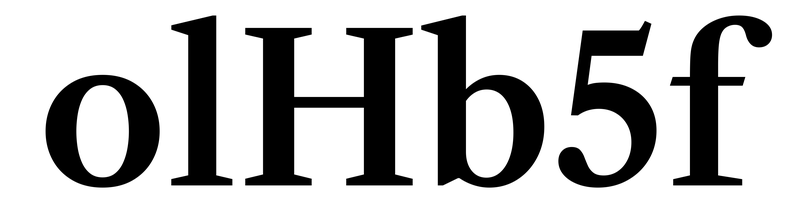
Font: LibreCaslonText_SemiBold